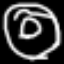
Label: donut